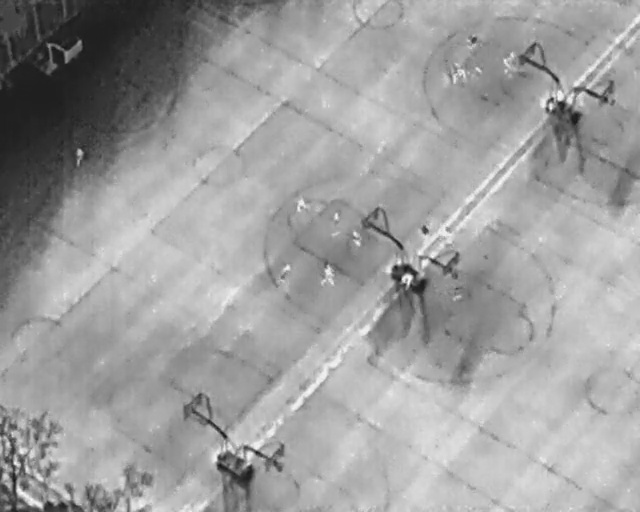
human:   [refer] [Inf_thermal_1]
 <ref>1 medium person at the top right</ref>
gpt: <box>[[72, 7, 75, 9, 28]]</box>

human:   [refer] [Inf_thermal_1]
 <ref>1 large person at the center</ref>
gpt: <box>[[49, 52, 52, 55, 2]]</box>

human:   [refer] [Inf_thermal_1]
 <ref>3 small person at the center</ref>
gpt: <box>[[45, 39, 48, 41, 8], [51, 41, 53, 43, 2], [65, 43, 67, 45, 2]]</box>

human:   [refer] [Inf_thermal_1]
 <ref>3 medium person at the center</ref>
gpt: <box>[[54, 45, 57, 47, 172], [42, 52, 46, 54, 30], [62, 53, 64, 56, 18]]</box>

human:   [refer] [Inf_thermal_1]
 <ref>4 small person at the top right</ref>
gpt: <box>[[70, 13, 73, 15, 2], [69, 14, 72, 16, 177], [86, 17, 88, 19, 2], [87, 18, 90, 19, 16]]</box>

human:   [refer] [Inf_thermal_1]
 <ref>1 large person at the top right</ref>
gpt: <box>[[77, 10, 81, 13, 2]]</box>